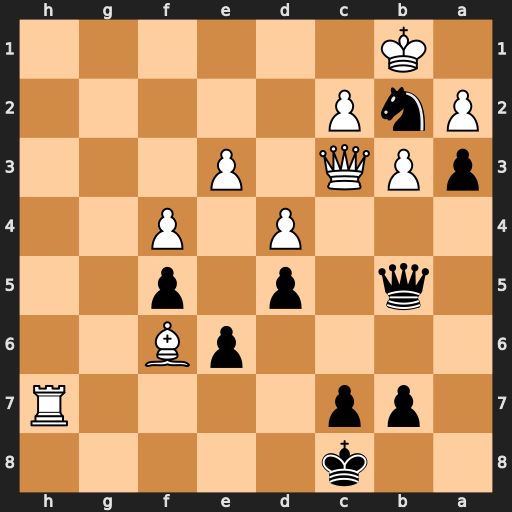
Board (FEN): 2k5/1pp4R/4pB2/1q1p1p2/3P1P2/pPQ1P3/PnP5/1K6
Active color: b
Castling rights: -
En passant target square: -
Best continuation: Qf1+ Qe1 Qxe1#